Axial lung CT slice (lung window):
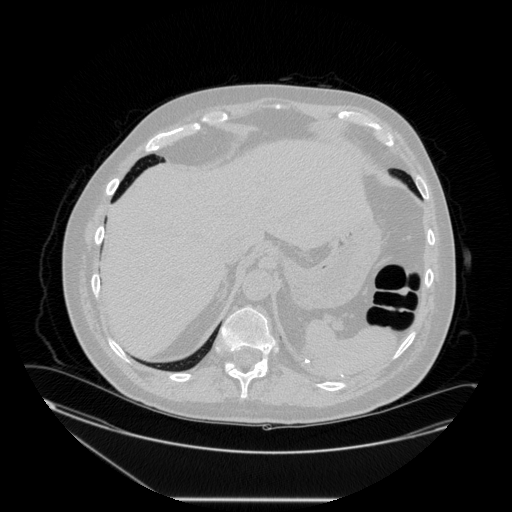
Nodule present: no